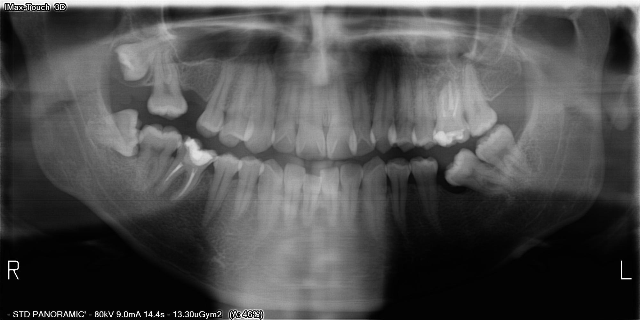
adult